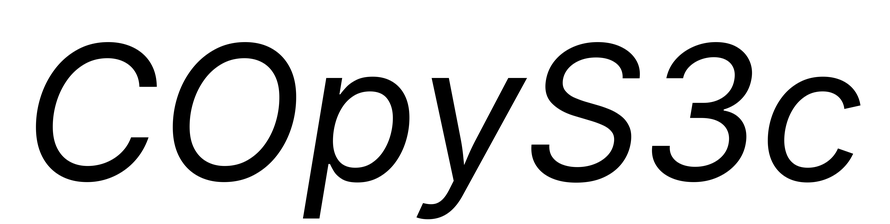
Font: Inter-Italic_Italic